Question: I'd like to to make 2 segments, something like this

the deparature segment will display the deparature fly in a tableView and the comeback segment the comeback fly . Can somene please explain me how should I do this? Should I make 2 tableView or just one? thank you
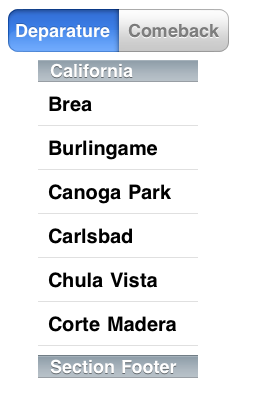
Answer: You Can use One UITableView for this purpose and reload table data on segmentcontrolindexchange method.Look At code
'''
- (NSInteger)numberOfSectionsInTableView:(UITableView *)tableView {
// Return the number of sections.
return 1;
}
-(NSInteger)tableView:(UITableView *)table numberOfRowsInSection:(NSInteger)section
{ if(segment.selectedSegmentIndex==0)
{
return [List count];
}
else
if (segment.selectedSegmentIndex==1) {
return[List1 count];
}
return 0;
}
- (UITableViewCell *)tableView:(UITableView *)tableView cellForRowAtIndexPath:(NSIndexPath *)indexPath {
static NSString *CellIdentifier = @"Cell";
UITableViewCell *cell = [tableView dequeueReusableCellWithIdentifier:CellIdentifier];
cell = [[[UITableViewCell alloc] initWithStyle:UITableViewCellStyleDefault reuseIdentifier:CellIdentifier] autorelease];
lbl1 = [[UILabel alloc]initWithFrame:CGRectMake(200, 10, 100, 20) ];
// Configure the cell...
lbl =[[UILabel alloc]initWithFrame:CGRectMake(100, 10, 100, 20) ];
if(segment.selectedSegmentIndex==0)
{
cell.textLabel.text=[List objectAtIndex:indexPath.row];
lbl.text = [List3 objectAtIndex:indexPath.row];
[cell.contentView addSubview:lbl];
lbl1.text = [List objectAtIndex:indexPath.row];
[cell.contentView addSubview:lbl1];
}
else if(segment.selectedSegmentIndex==1) {
cell.textLabel.text=[List1 objectAtIndex:indexPath.row];
lbl.text = [List objectAtIndex:indexPath.row];
[cell.contentView addSubview:lbl];
}
return cell;
}
-(IBAction) segmentedControlIndexChanged
{
switch (self.segment.selectedSegmentIndex) {
case 0:
i=0;
[table reloadData];
break;
case 1:
i=1;
[table reloadData];
default:
break;
}
}
'''